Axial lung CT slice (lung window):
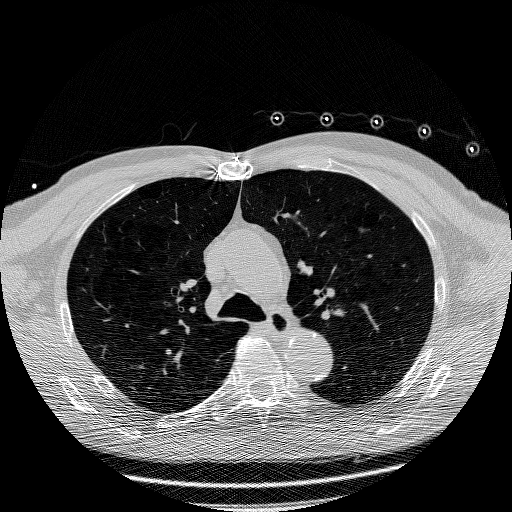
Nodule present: no